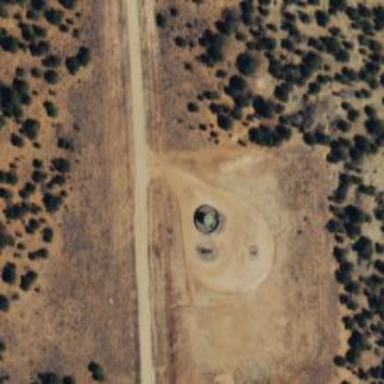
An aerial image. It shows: Storage tank that is man-made.